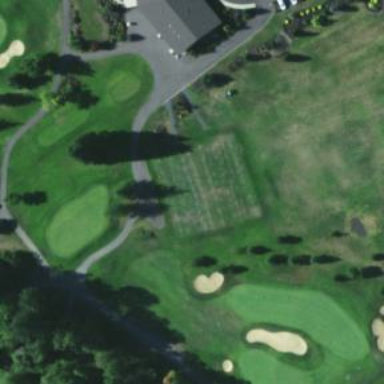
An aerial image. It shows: Grassy area designated as driving range for golf.